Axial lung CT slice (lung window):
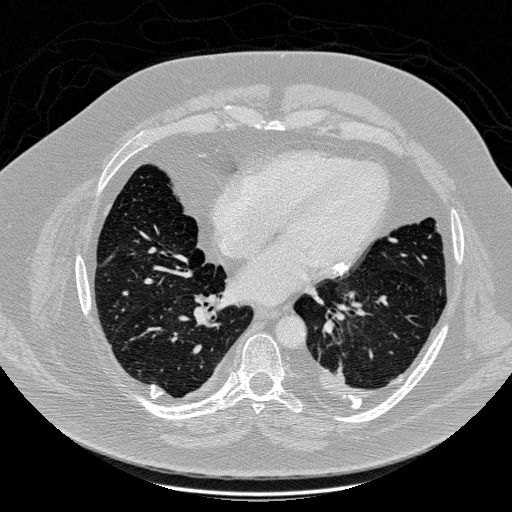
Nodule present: no